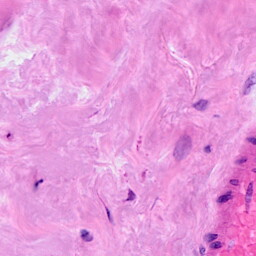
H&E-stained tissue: Breast